Question: Recipient's name?
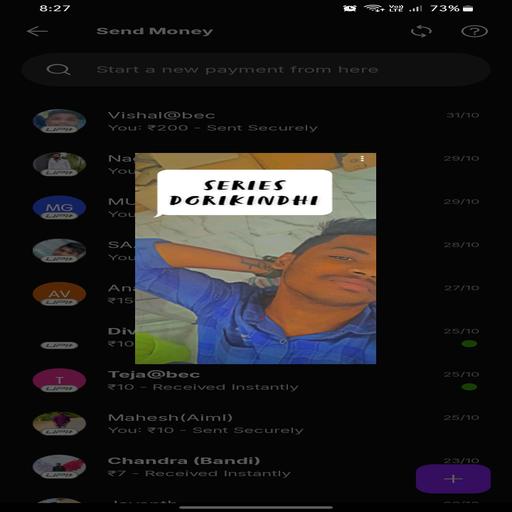
Answer: Vishal